Aerial crown-view tile of a tropical tree (Barro Colorado Island, Panama), acquired 20240813:
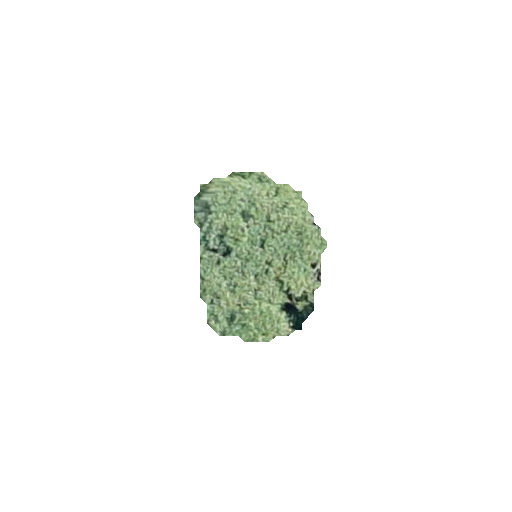
Species: Luehea seemannii
GBIF accepted scientific name: Luehea seemannii
Crown area: 26.354 m²